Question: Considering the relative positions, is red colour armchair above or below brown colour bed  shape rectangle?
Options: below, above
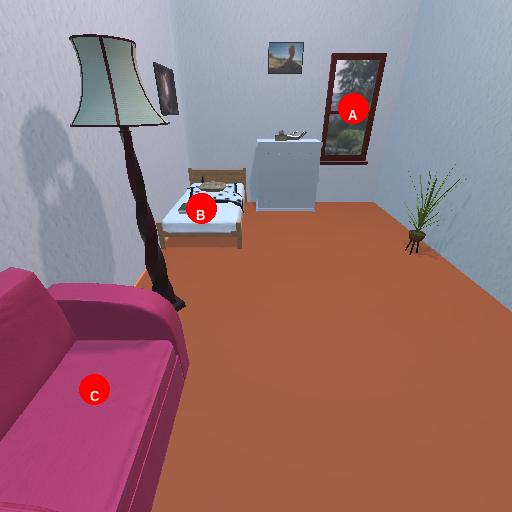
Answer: below